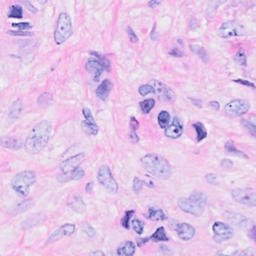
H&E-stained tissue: Breast